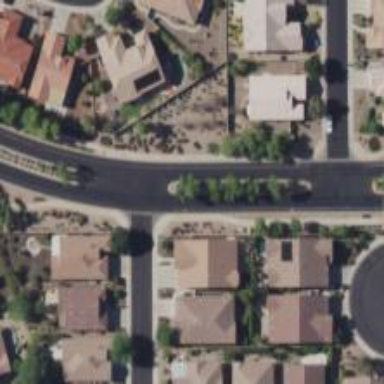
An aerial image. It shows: Asphalt road in residential area.